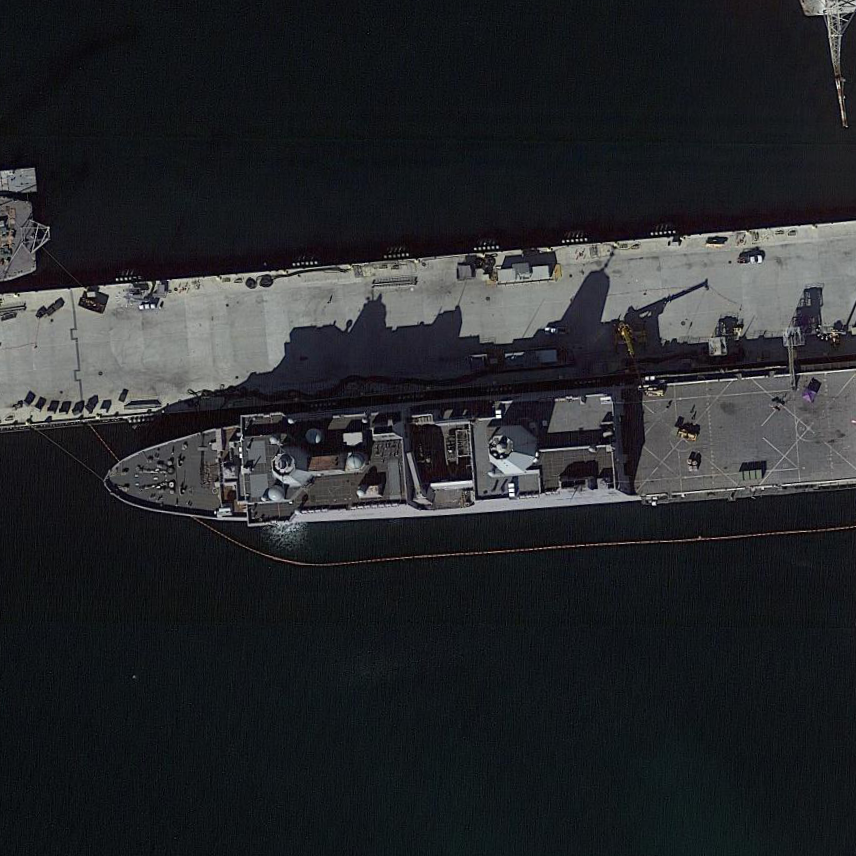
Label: combat